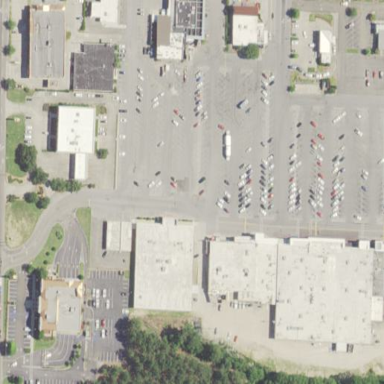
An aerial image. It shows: Commercial area.